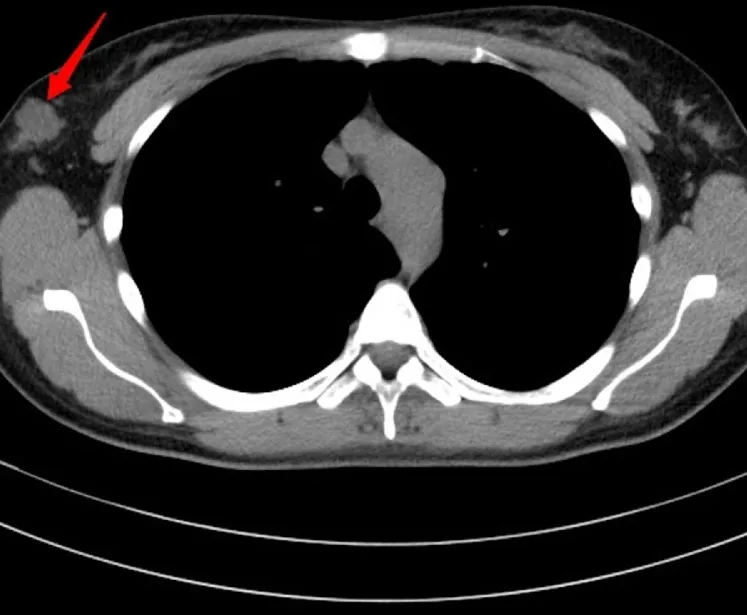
Chest CT.
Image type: radiology (ct)